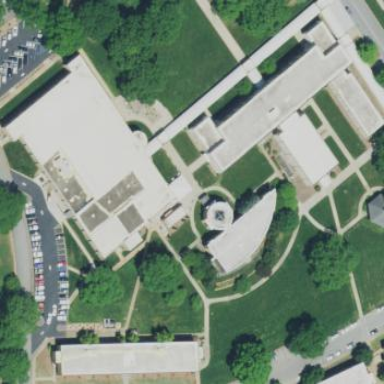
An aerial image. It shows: University building with flat roof.